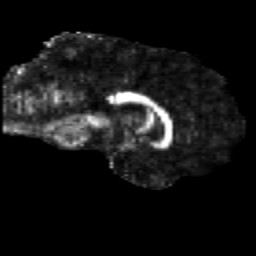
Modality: FA
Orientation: sagittal
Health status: healthy
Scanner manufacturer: siemens
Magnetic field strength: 3 T
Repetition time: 12 s
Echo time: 0.092 s